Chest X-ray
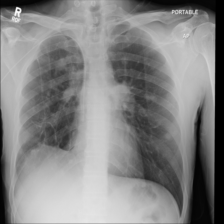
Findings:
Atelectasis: negative
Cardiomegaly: negative
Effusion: negative
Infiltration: negative
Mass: positive
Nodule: negative
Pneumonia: negative
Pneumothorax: negative
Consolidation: negative
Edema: negative
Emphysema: negative
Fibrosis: negative
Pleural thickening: negative
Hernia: negative